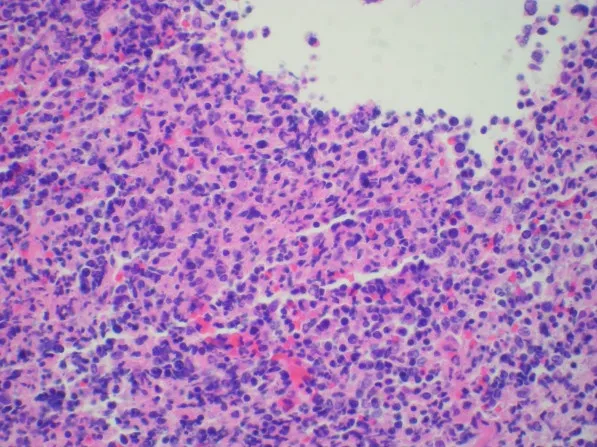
Gastric biopsy showing atypical lymphoid infiltrate (200 X).
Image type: pathology (h&e)